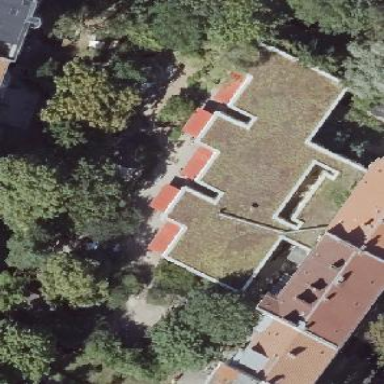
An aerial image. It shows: Kindergarten.